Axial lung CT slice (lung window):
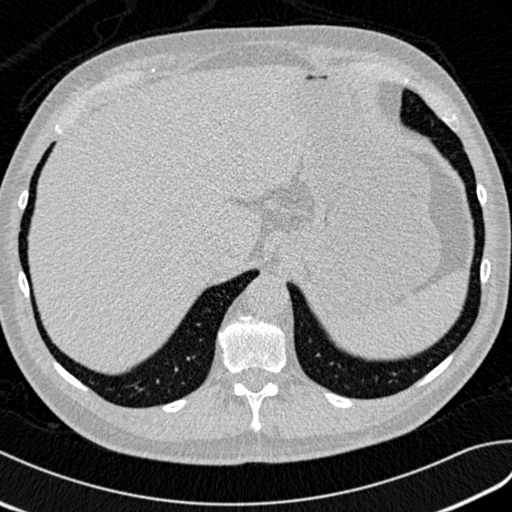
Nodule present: no